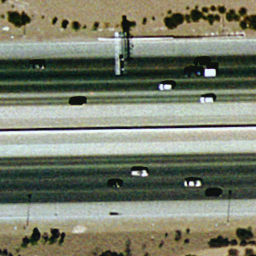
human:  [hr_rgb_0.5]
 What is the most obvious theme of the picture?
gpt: freeway